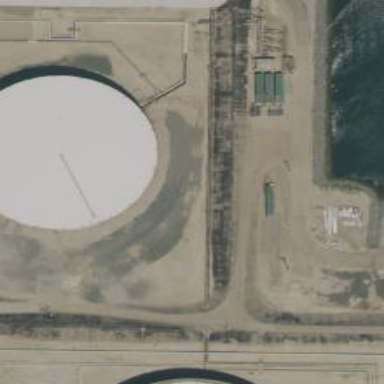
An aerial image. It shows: Storage tank building.